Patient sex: F
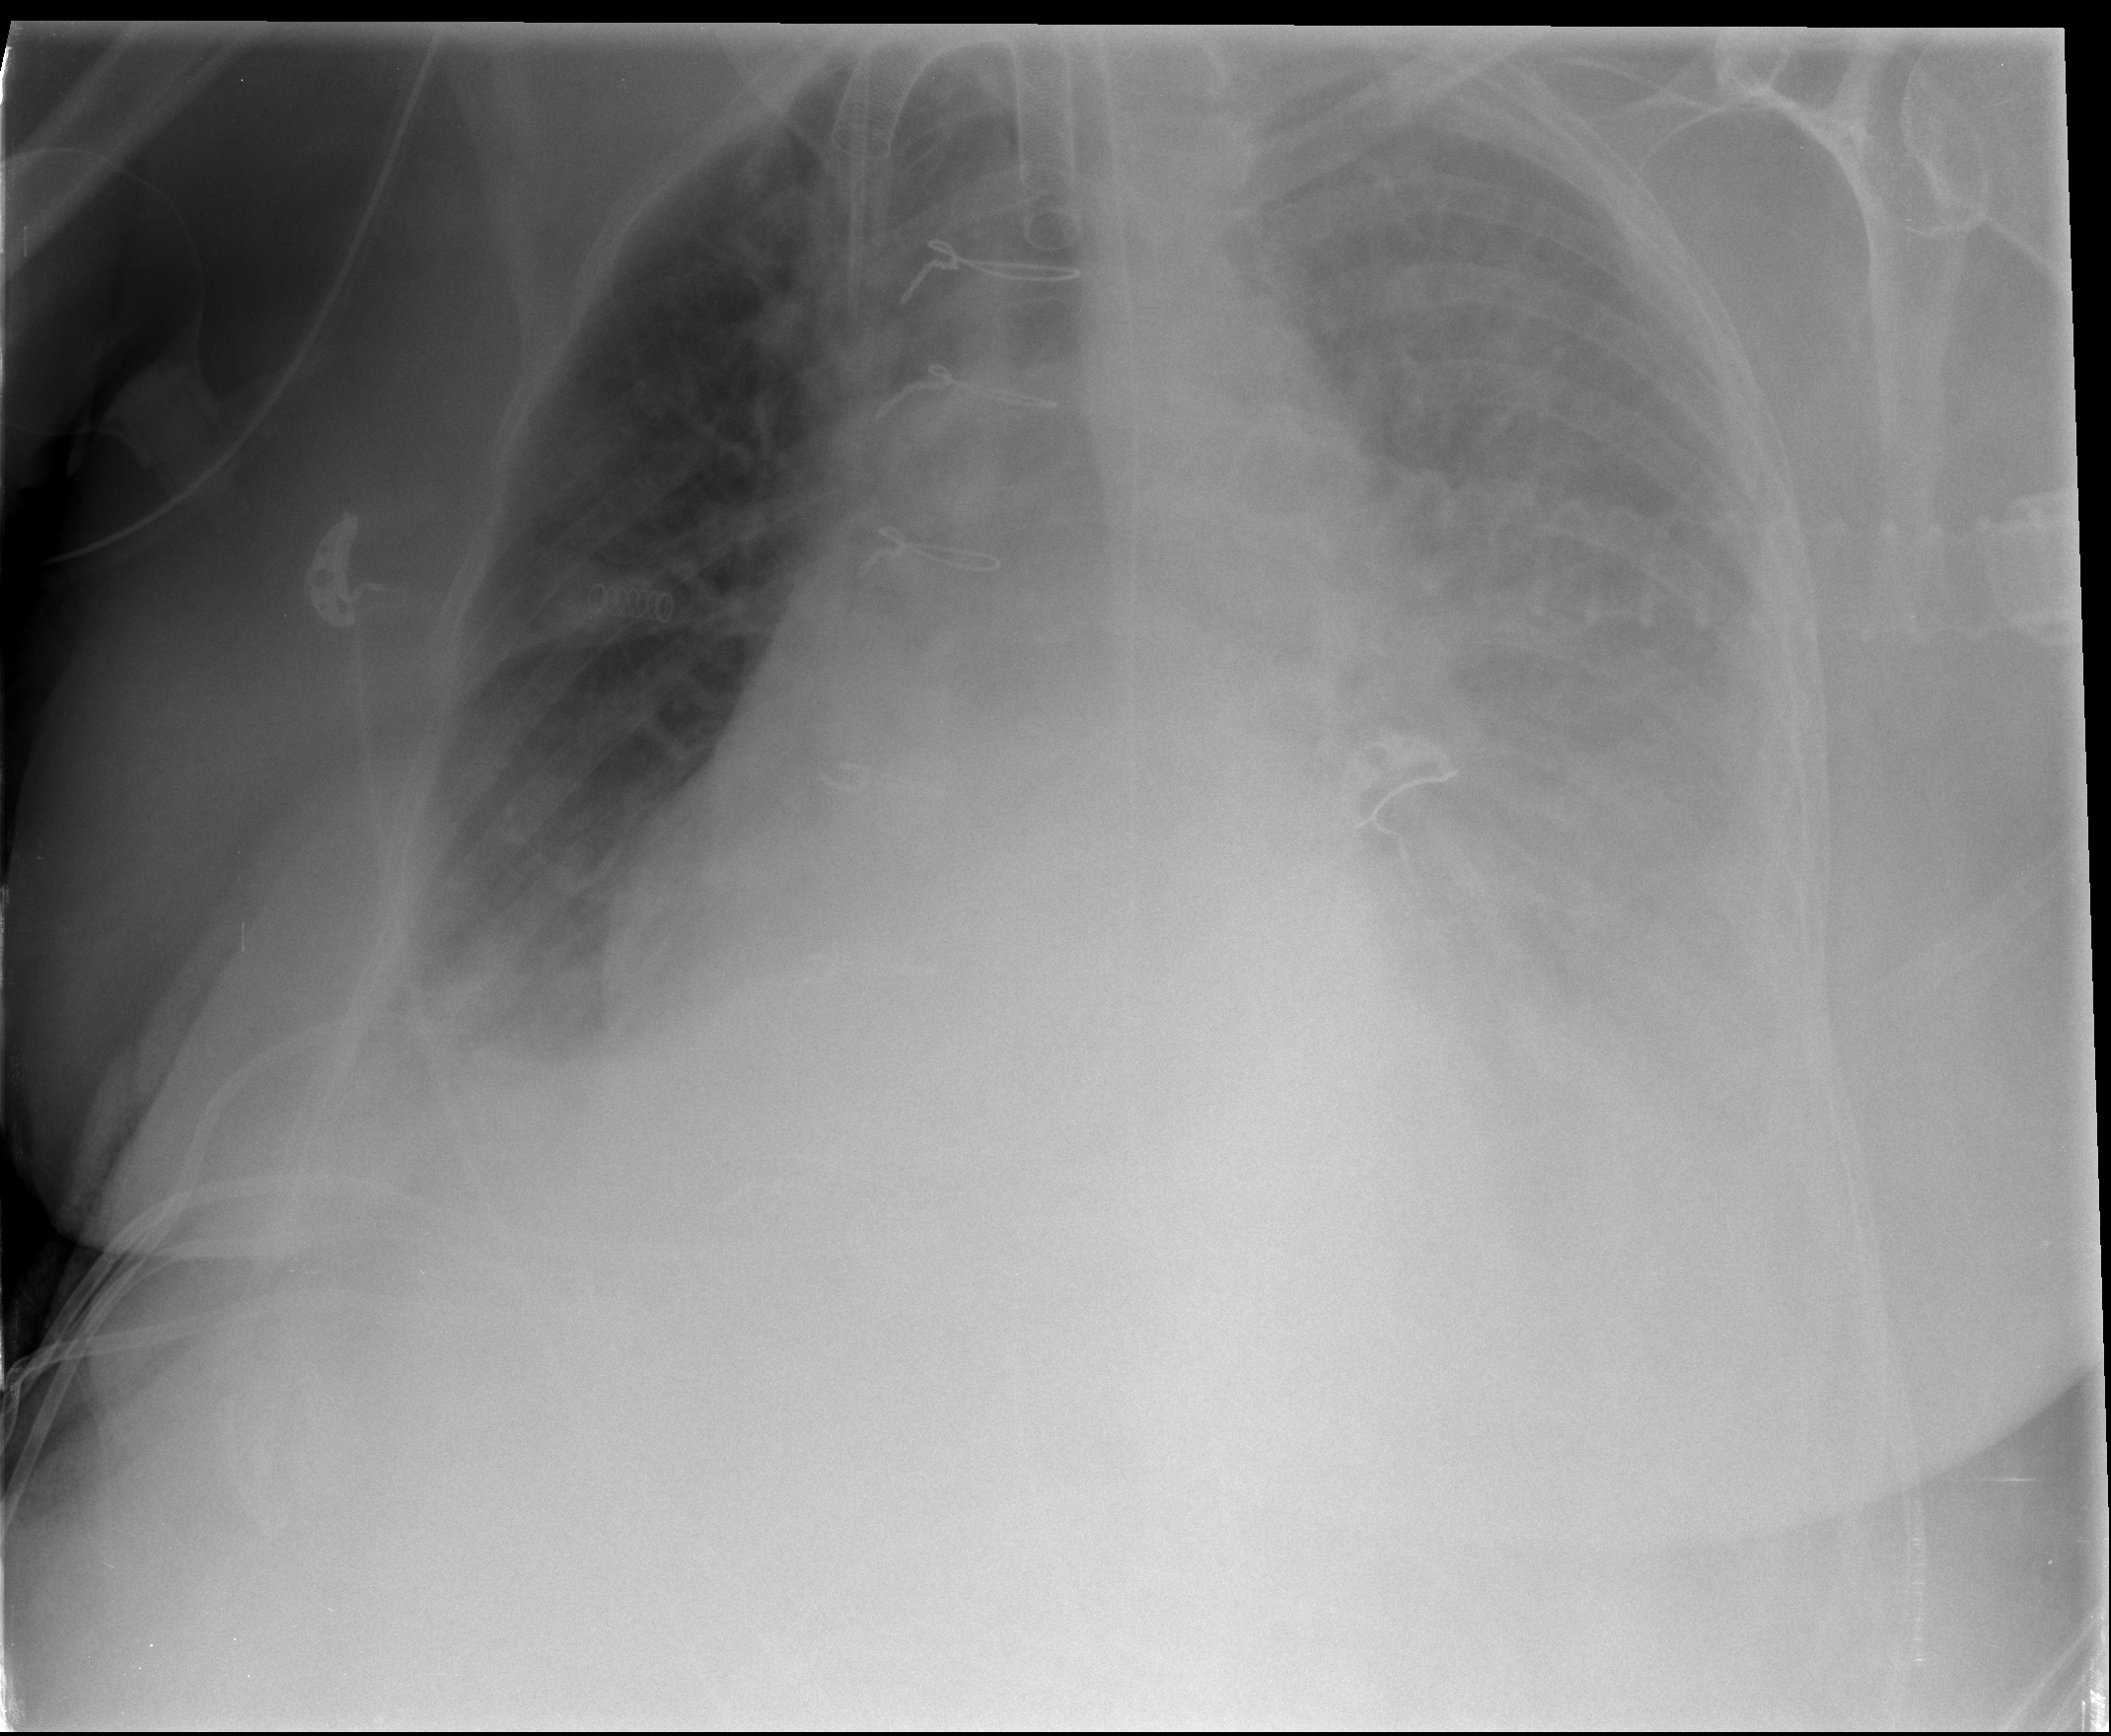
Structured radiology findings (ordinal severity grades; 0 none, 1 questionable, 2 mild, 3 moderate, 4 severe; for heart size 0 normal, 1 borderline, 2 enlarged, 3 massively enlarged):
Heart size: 2
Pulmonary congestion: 2
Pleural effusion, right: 2
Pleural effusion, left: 2
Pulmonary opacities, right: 0
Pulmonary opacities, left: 2
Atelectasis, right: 2
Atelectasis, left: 2